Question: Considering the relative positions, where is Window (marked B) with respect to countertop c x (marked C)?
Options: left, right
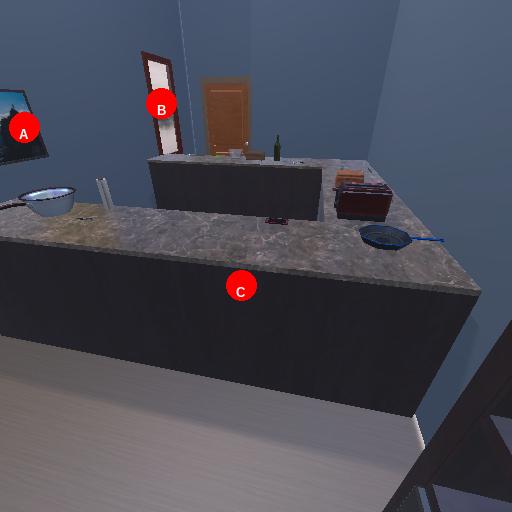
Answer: left